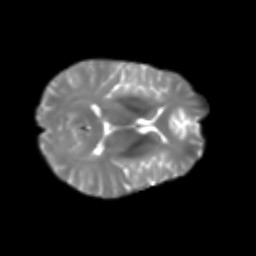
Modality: T2w
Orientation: axial
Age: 29
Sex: male
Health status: healthy